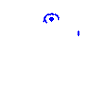
Particle: proton